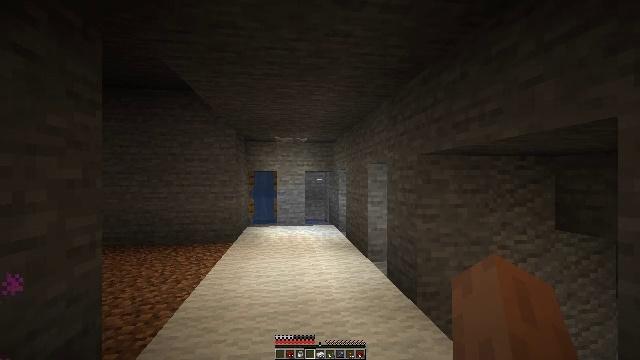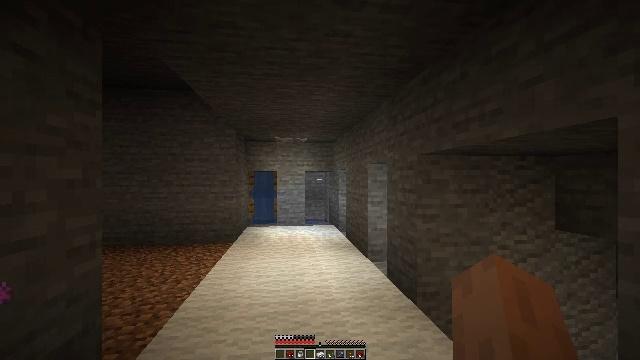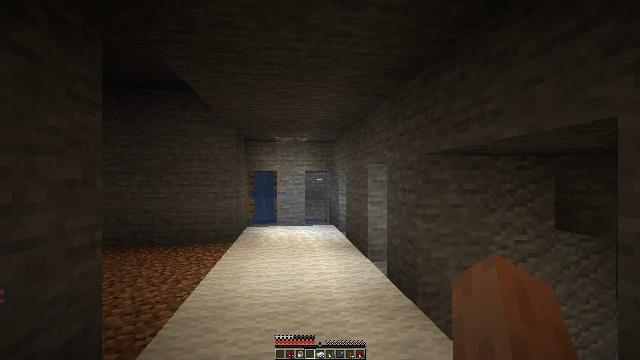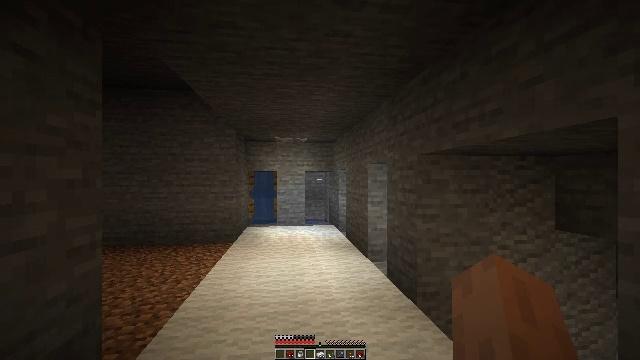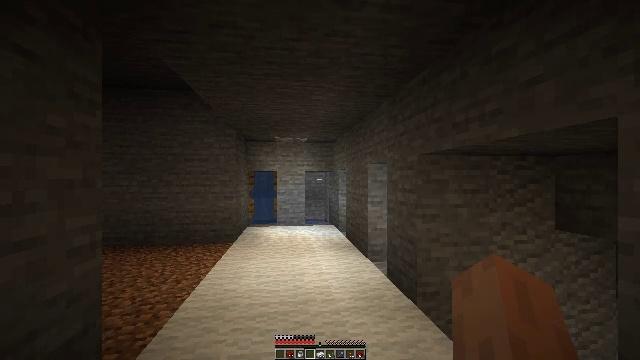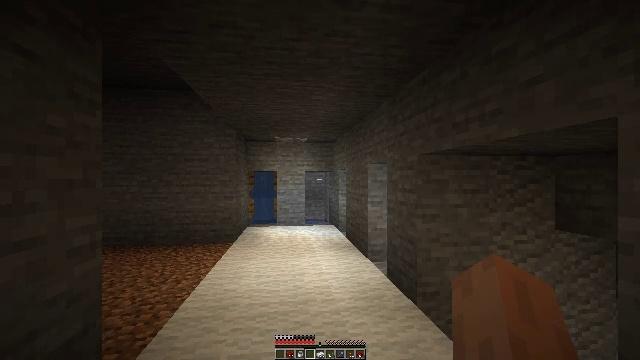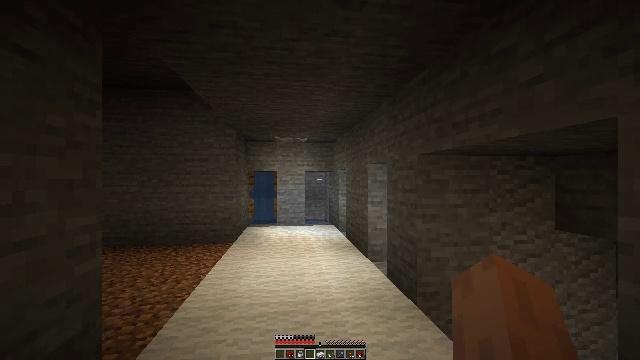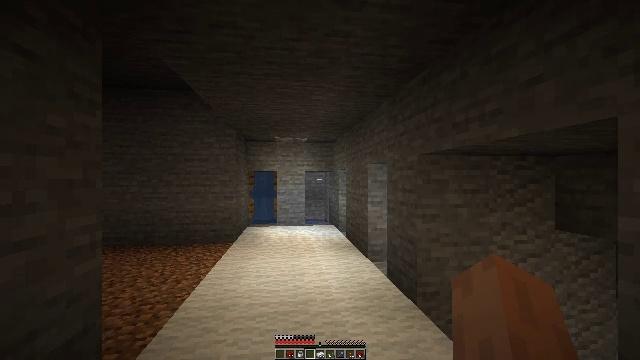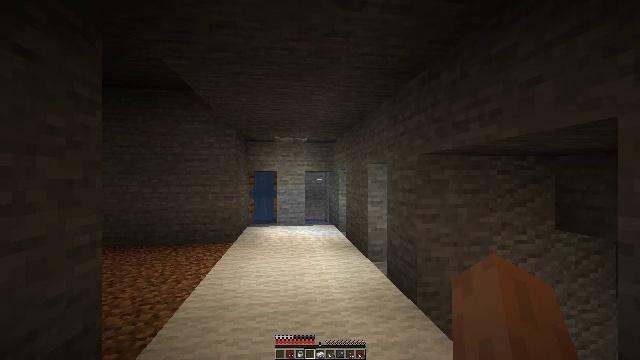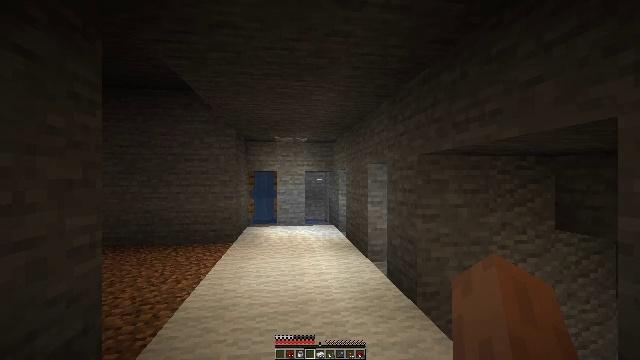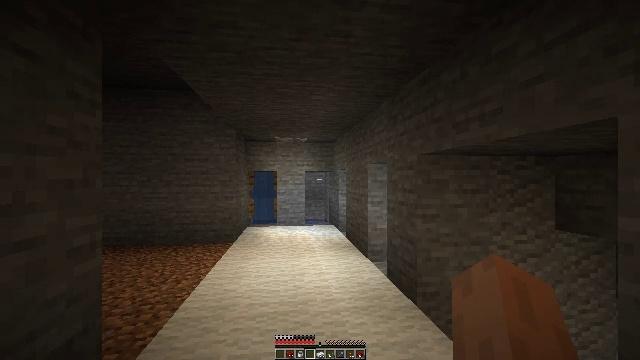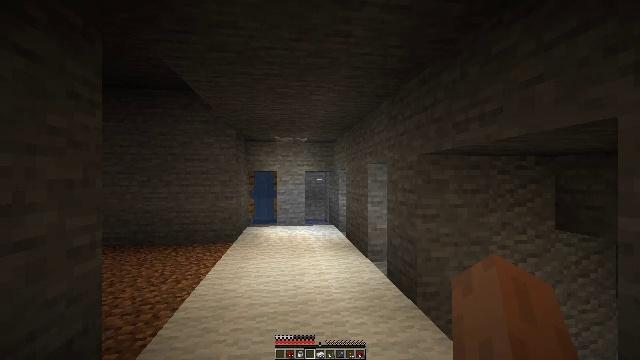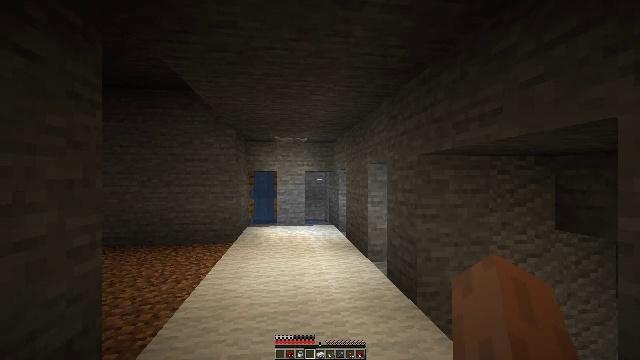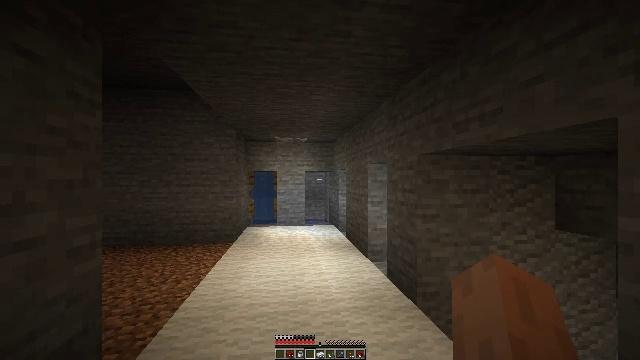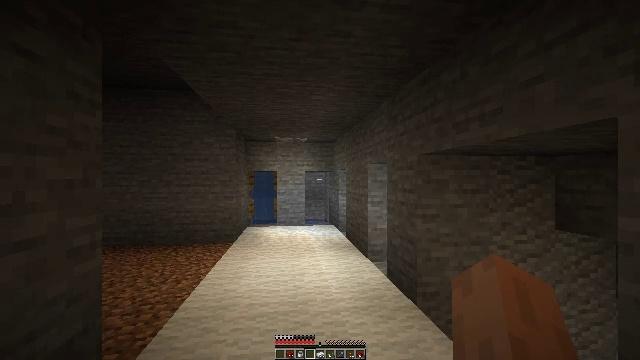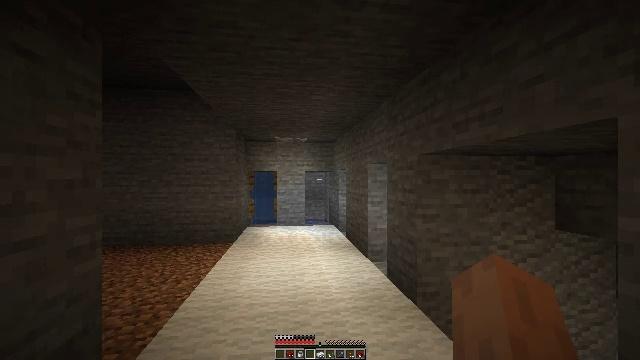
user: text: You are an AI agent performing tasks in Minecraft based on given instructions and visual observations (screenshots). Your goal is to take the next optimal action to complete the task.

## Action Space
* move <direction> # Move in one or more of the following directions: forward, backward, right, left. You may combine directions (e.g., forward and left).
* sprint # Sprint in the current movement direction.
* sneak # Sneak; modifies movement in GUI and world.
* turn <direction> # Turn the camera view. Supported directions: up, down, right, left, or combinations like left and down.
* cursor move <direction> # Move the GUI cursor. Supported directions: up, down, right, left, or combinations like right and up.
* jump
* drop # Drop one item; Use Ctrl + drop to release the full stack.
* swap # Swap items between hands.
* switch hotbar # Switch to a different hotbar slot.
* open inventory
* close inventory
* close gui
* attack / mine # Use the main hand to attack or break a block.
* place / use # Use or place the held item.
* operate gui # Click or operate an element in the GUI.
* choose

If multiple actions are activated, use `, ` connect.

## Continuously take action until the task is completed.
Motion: motion action
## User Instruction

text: Drop an iron ingot.
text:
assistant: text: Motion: no_op
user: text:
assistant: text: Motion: no_op
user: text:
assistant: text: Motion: no_op
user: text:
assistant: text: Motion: no_op
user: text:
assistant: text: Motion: no_op
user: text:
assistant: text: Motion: no_op
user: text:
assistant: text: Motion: no_op
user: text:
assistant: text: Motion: no_op
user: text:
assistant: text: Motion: no_op
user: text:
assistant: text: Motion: no_op
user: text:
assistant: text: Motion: no_op
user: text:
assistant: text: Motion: no_op
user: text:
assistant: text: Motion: no_op
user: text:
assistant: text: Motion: no_op
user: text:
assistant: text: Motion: no_op
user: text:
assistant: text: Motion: no_op
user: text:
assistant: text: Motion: no_op
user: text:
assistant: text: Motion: no_op
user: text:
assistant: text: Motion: no_op
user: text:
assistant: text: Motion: no_op
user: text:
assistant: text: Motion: no_op
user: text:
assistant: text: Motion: no_op
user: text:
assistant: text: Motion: no_op
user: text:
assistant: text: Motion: no_op
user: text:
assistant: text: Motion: no_op
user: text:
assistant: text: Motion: no_op
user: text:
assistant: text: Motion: no_op
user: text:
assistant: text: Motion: no_op
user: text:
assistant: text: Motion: no_op
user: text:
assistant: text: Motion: no_op